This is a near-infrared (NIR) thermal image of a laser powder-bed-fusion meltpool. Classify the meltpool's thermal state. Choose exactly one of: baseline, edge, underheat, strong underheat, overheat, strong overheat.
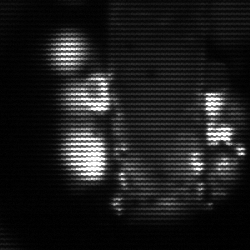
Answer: strong underheat